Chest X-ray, PA view. Patient: 79 years old, sex M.
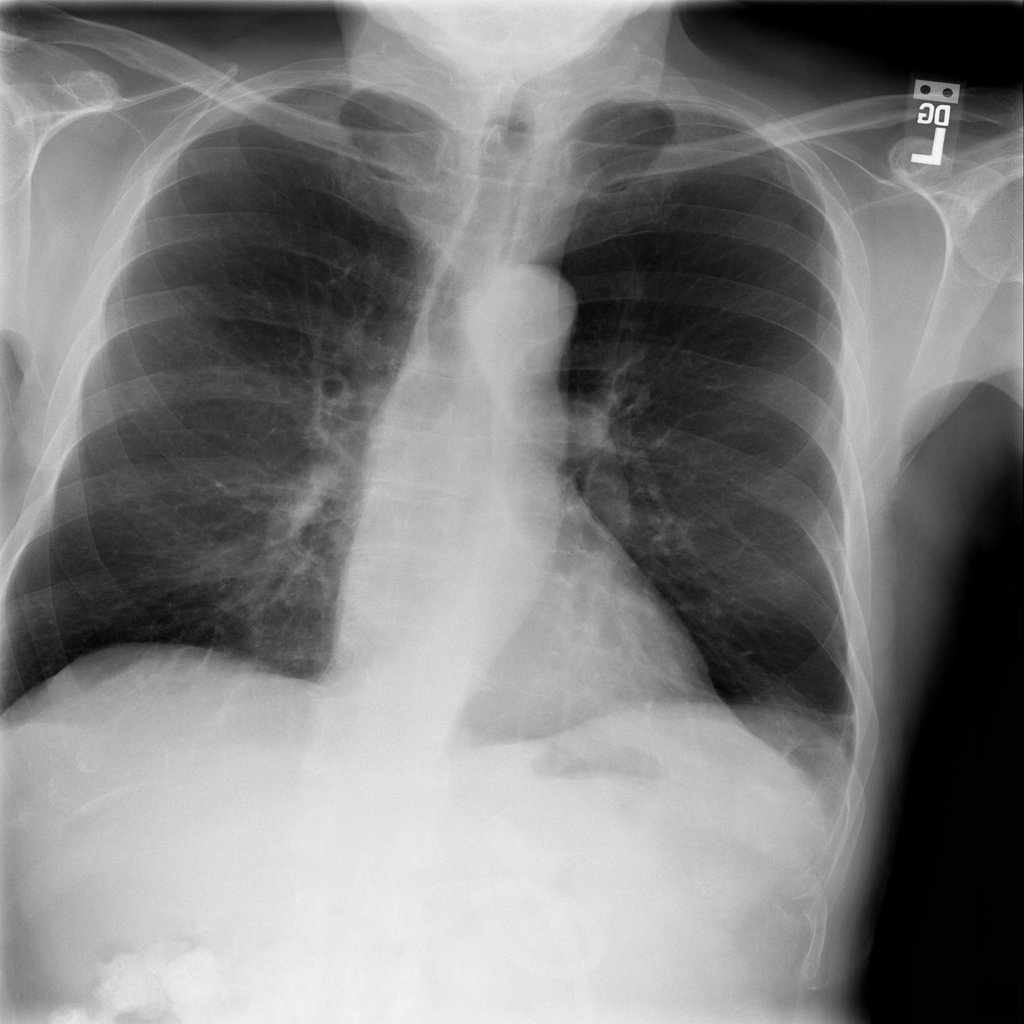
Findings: No Finding